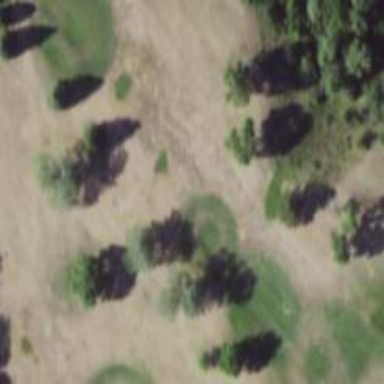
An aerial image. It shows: Grassy area designated as golf fairway.